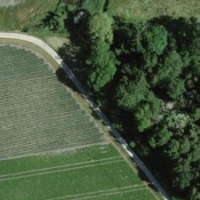
EUNIS habitat code: 52
Species observed at this site:
Apis mellifera